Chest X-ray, PA view. Patient: 77 years old, sex M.
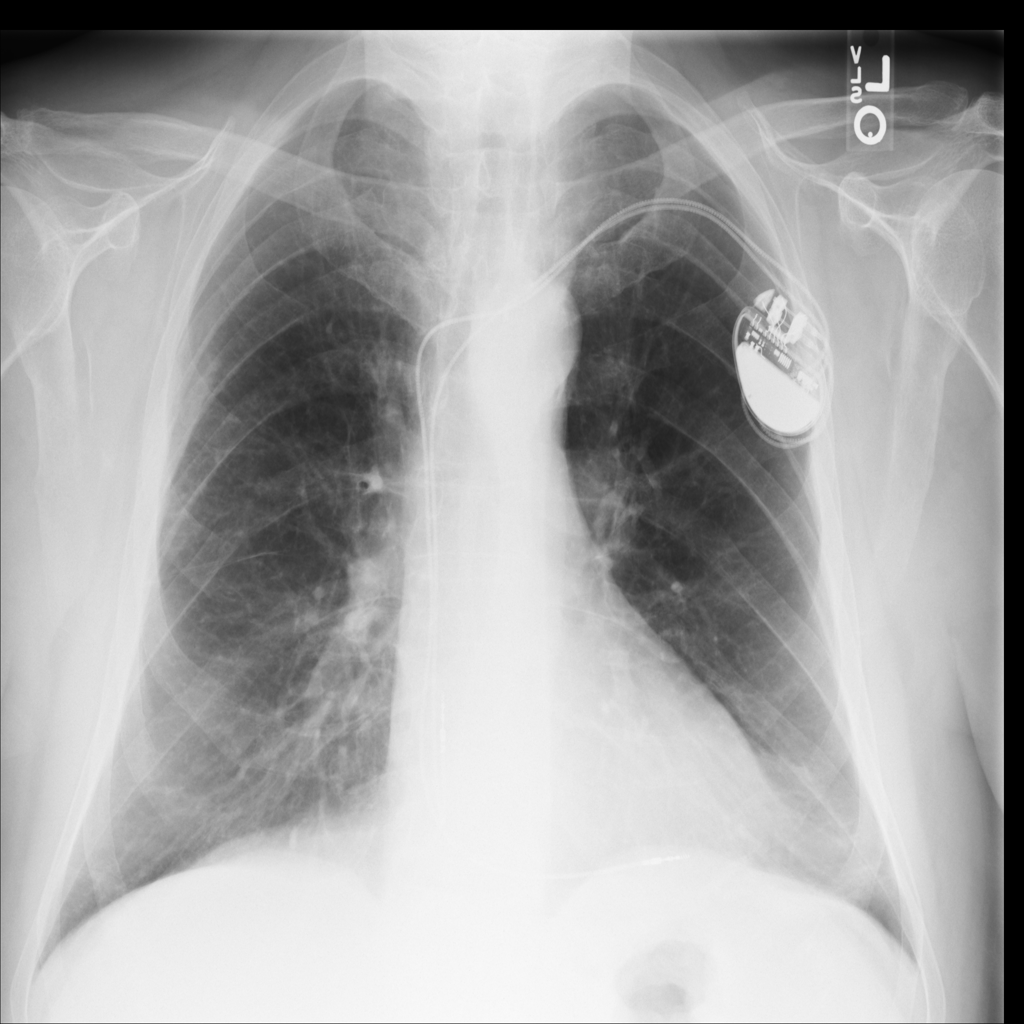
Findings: No Finding